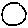
Label: circle